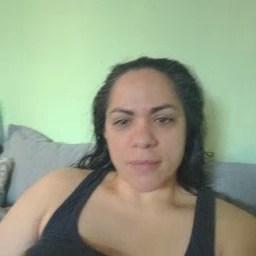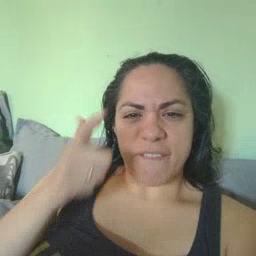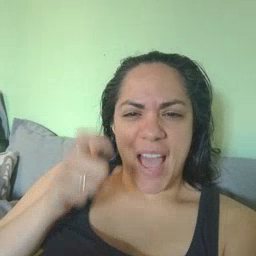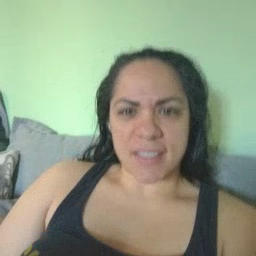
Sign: fast